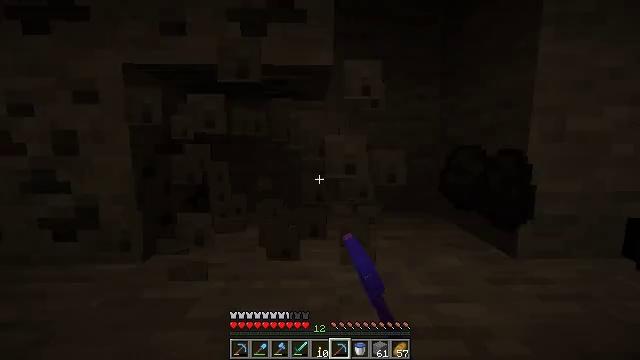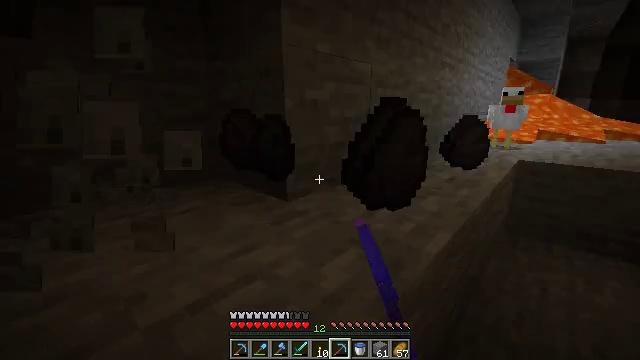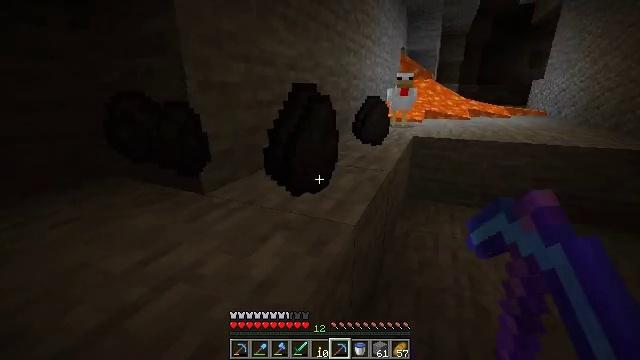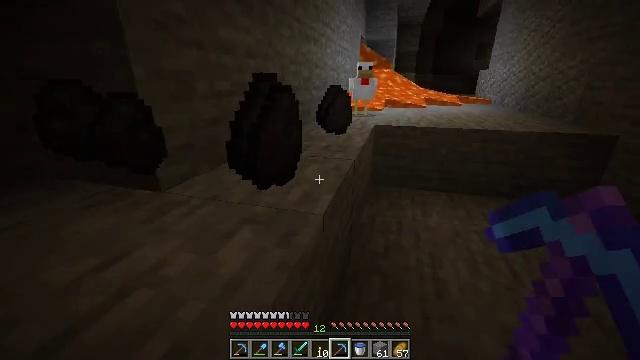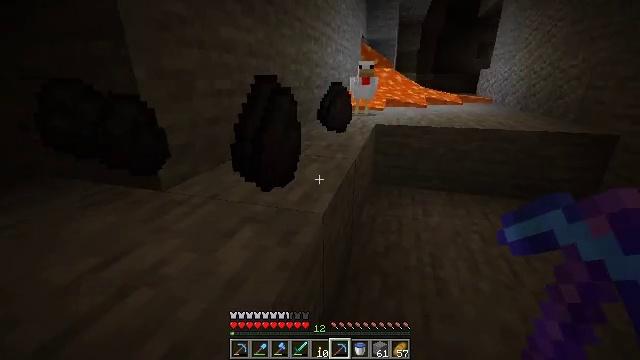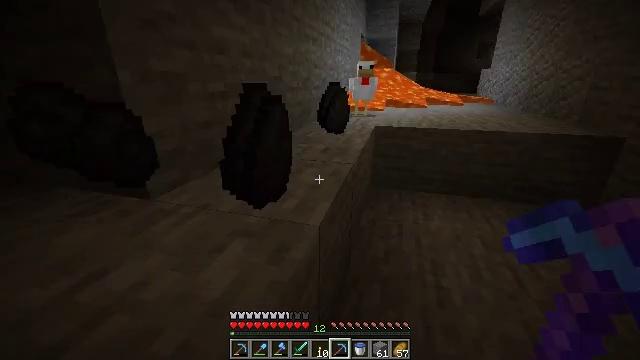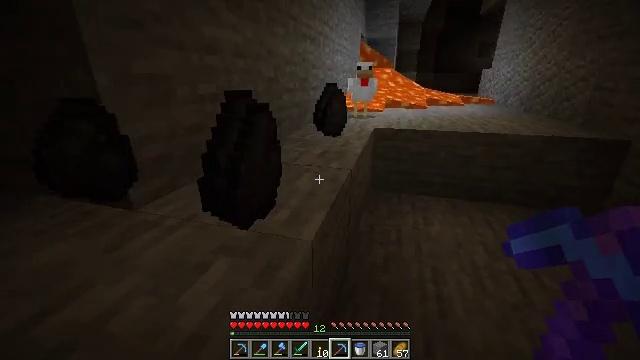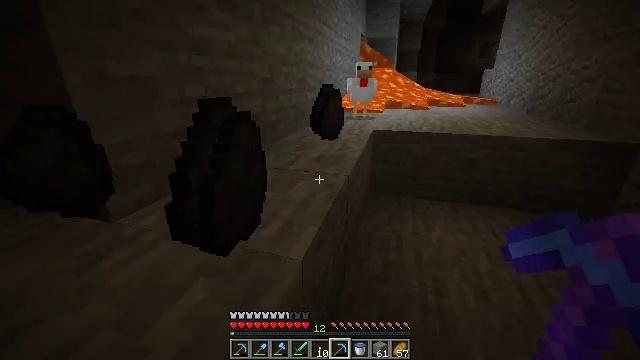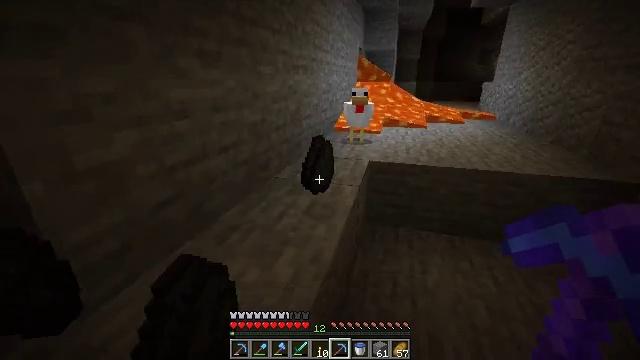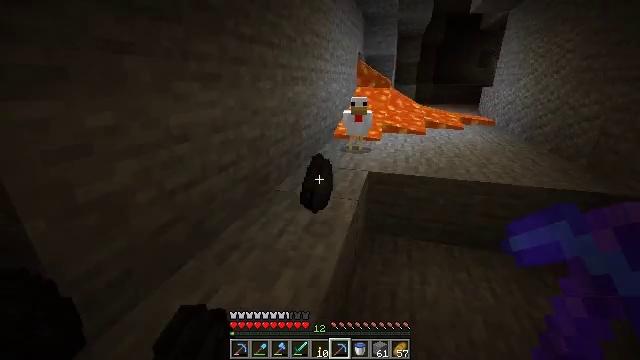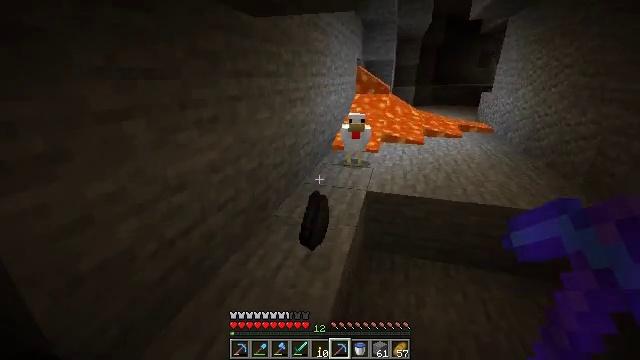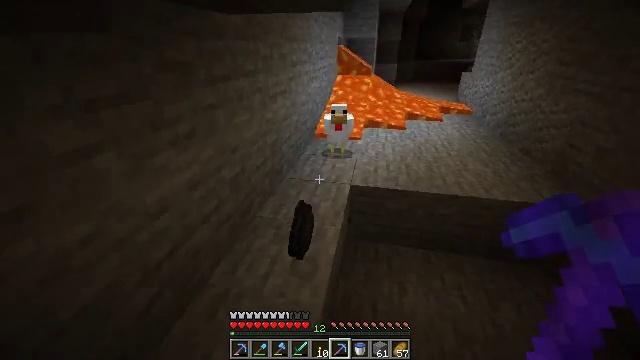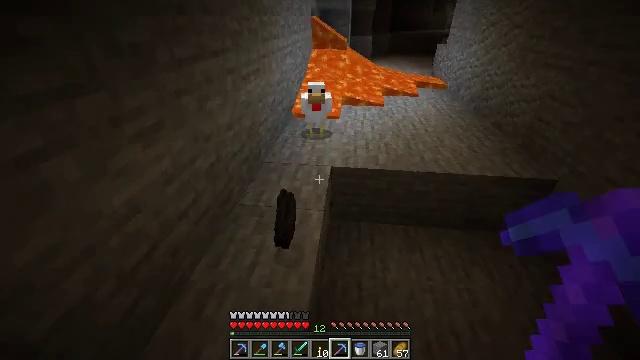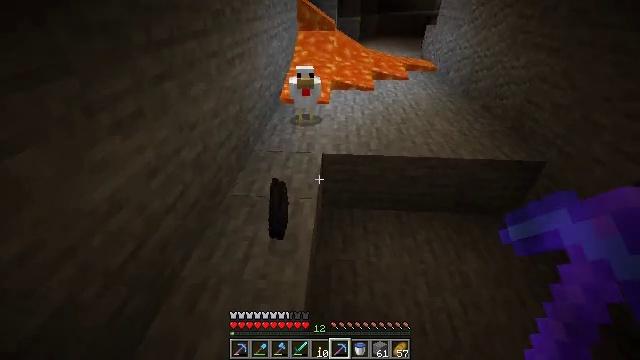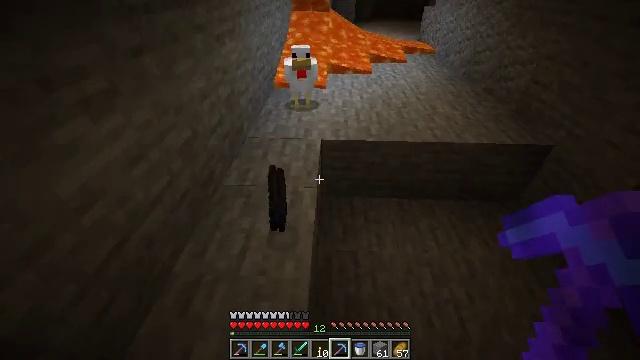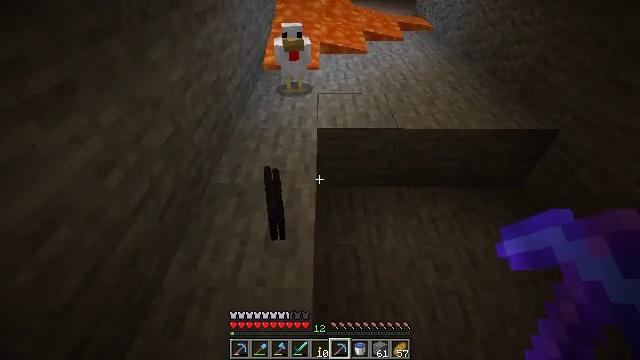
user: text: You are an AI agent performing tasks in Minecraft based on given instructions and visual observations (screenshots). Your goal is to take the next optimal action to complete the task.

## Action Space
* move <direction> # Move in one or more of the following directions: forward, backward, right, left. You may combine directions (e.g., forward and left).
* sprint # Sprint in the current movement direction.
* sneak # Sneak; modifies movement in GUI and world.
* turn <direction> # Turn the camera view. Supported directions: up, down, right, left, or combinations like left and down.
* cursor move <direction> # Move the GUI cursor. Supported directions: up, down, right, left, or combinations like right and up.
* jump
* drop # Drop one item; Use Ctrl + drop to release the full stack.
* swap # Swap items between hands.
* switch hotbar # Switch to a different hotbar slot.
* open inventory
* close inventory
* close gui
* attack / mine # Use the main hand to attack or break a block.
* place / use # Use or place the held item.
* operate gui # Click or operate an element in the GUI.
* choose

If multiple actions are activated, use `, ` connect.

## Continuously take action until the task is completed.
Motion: motion action
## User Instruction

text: Remove a stone from the inventory.
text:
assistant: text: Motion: turn right and down
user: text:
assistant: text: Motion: turn right and down
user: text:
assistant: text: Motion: turn right and down
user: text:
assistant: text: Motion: no_op
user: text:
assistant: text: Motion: move forward
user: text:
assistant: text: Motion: move forward
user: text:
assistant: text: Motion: move forward
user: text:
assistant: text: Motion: move forward and move left, jump
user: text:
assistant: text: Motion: move forward and move left, jump
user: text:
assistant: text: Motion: move forward and move left, turn down, jump
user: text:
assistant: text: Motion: move forward and move left, turn right and down, jump
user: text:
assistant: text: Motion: move forward and move left, turn right and down
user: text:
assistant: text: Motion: move forward and move left, turn right and down
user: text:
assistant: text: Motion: move forward and move left, turn right and down
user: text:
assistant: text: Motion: move forward, turn right and down
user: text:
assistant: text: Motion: turn down
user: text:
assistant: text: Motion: no_op
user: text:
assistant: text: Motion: no_op
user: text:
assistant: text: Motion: no_op
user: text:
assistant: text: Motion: no_op
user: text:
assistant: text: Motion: move forward
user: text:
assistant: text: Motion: move forward
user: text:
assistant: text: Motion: move forward
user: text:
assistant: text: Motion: move forward
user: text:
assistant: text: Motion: move forward
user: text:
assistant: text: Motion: move forward
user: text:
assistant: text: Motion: move forward, turn left
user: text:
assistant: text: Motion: move forward, turn up
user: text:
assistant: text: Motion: move forward, turn up
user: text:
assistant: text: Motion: move forward, turn up